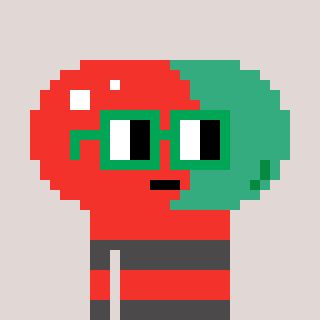
a pixel art character with square green glasses, a pill-shaped head and a grayscale-colored body on a warm background